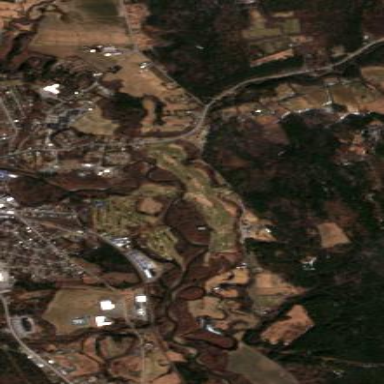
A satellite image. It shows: Golf course.